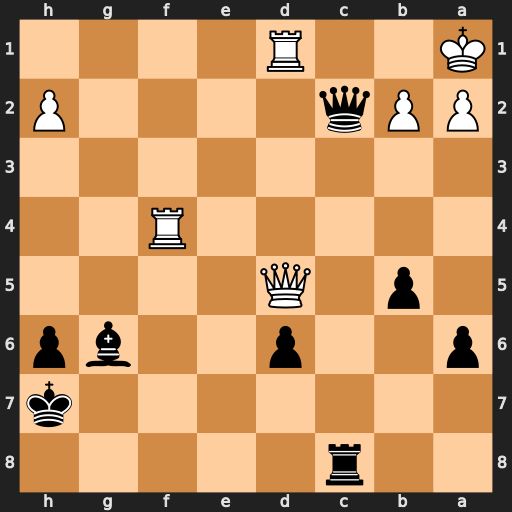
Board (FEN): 2r5/7k/p2p2bp/1p1Q4/5R2/8/PPq4P/K2R4
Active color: b
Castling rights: -
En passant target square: -
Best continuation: Qc1+ Rxc1 Rxc1#